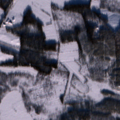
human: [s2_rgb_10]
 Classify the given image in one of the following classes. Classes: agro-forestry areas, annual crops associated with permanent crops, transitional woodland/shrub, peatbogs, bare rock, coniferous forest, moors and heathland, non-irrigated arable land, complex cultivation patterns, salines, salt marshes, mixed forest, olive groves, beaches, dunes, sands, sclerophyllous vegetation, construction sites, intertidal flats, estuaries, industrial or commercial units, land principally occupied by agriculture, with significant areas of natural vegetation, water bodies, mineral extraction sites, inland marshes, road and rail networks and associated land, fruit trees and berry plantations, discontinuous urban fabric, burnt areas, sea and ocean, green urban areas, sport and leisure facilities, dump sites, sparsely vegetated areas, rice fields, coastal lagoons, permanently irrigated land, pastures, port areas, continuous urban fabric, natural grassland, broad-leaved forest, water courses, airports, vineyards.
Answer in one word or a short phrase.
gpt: land principally occupied by agriculture, with significant areas of natural vegetation, coniferous forest, mixed forest, transitional woodland/shrub